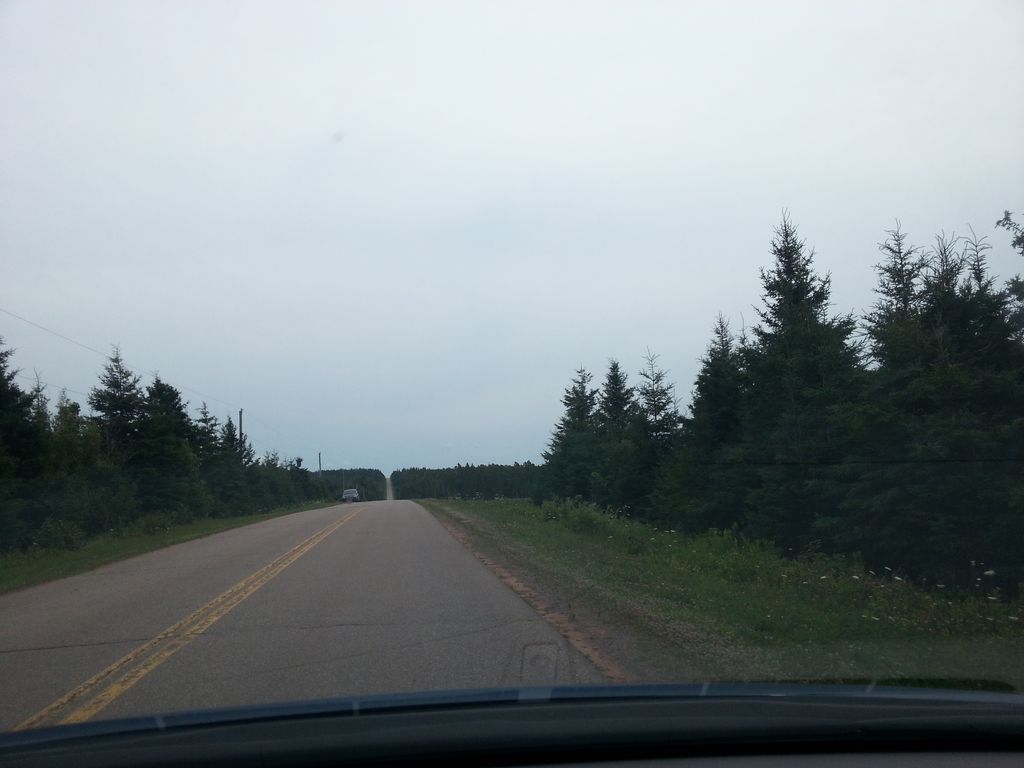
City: charlottetown